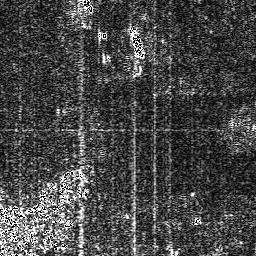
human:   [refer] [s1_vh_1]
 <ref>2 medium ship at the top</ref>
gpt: <box>[[28, 0, 37, 8, 0]], [[47, 8, 56, 24, 0]]</box>